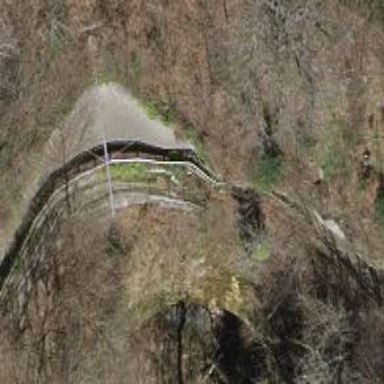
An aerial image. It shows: Cliff in nature.